Interaction volume radius: 10 \u00c5
Interaction volume height: 25 \u00c5
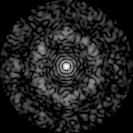
Disorder parameter: 0.7284